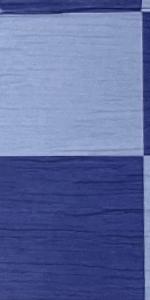
Label: Empty